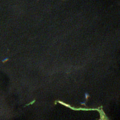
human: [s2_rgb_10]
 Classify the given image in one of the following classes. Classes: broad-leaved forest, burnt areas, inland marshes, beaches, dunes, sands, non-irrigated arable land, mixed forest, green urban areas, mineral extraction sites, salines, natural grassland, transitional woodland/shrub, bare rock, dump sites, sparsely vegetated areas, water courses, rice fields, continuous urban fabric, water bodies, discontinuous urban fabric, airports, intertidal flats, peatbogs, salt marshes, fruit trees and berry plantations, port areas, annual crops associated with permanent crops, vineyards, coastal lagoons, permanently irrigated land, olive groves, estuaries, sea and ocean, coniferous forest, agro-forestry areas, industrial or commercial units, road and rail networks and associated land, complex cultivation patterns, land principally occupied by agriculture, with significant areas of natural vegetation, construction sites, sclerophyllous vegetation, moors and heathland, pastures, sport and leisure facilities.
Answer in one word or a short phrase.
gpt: coniferous forest, water bodies